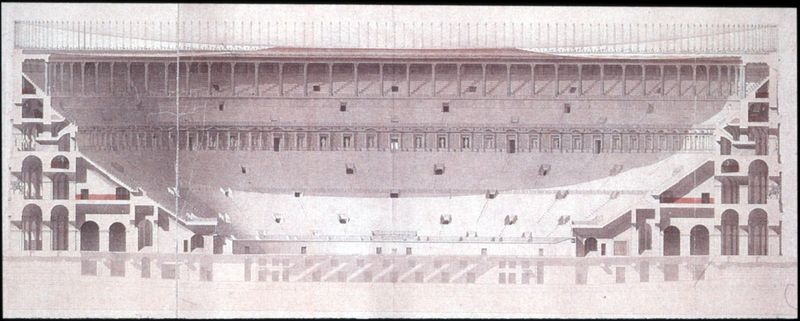
Titel: Blick ins Colosseum
Künstler: Louis-Joseph Duc
Schlagwörter: fenster, grau, licht, skizze, säulen, weiss, zeichnung, dach, gebäude, architektur, sonne, bühne, theater, rund, schiff, modell, sitze, ansicht, bogen, italien, graphik, rang, arena, ränge, bögen, gang, keller, druck, schwarzweiß, entwurf, rom, plan, querschnitt, station, aufriss, nischen, architekturzeichnung, bauzeichnung, gänge, arkarden, queerschnitt, stadion, szizze, untergeschoß, plätze, kolosseum, kollosseum, olympiastadion, wandriss, 19. jahrhundert, 1900, architekturriss